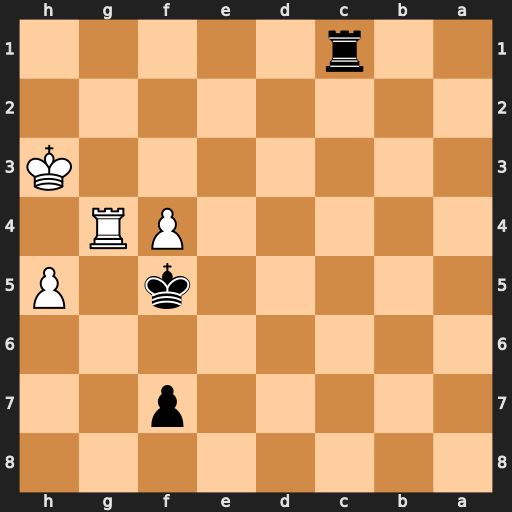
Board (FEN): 8/5p2/8/5k1P/5PR1/7K/8/2r5
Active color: b
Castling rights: -
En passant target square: -
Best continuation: Rh1+ Kg2 Kxg4 Kxh1 Kxh5